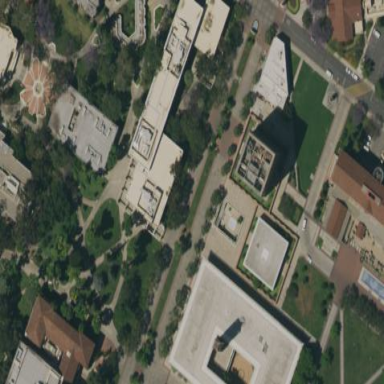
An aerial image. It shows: View of university building.